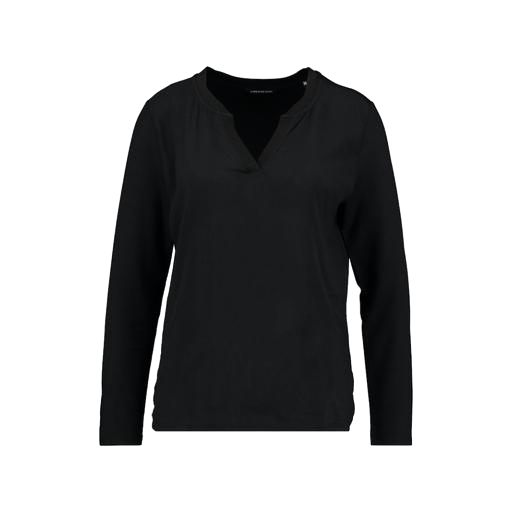
black v-neck top only macy, black dolman-sleeve split-neck top only macy, black split-neck top, white background